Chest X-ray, PA view. Patient: 38 years old, sex F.
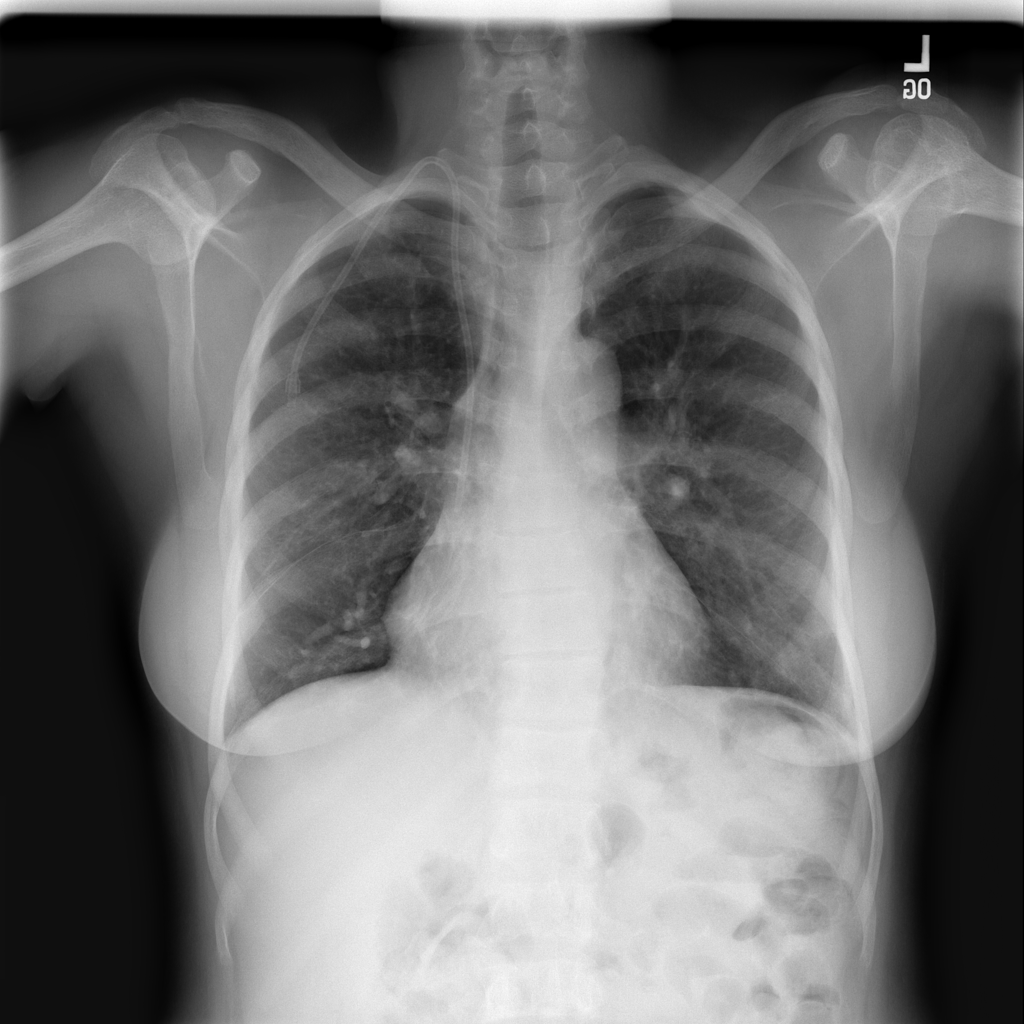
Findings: No Finding